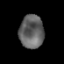
Tissue: prostate
Cell type: Myeloid cells
Senescence score: 0.2629
Nuclear area (px): 794
Mean DAPI intensity: 97.897